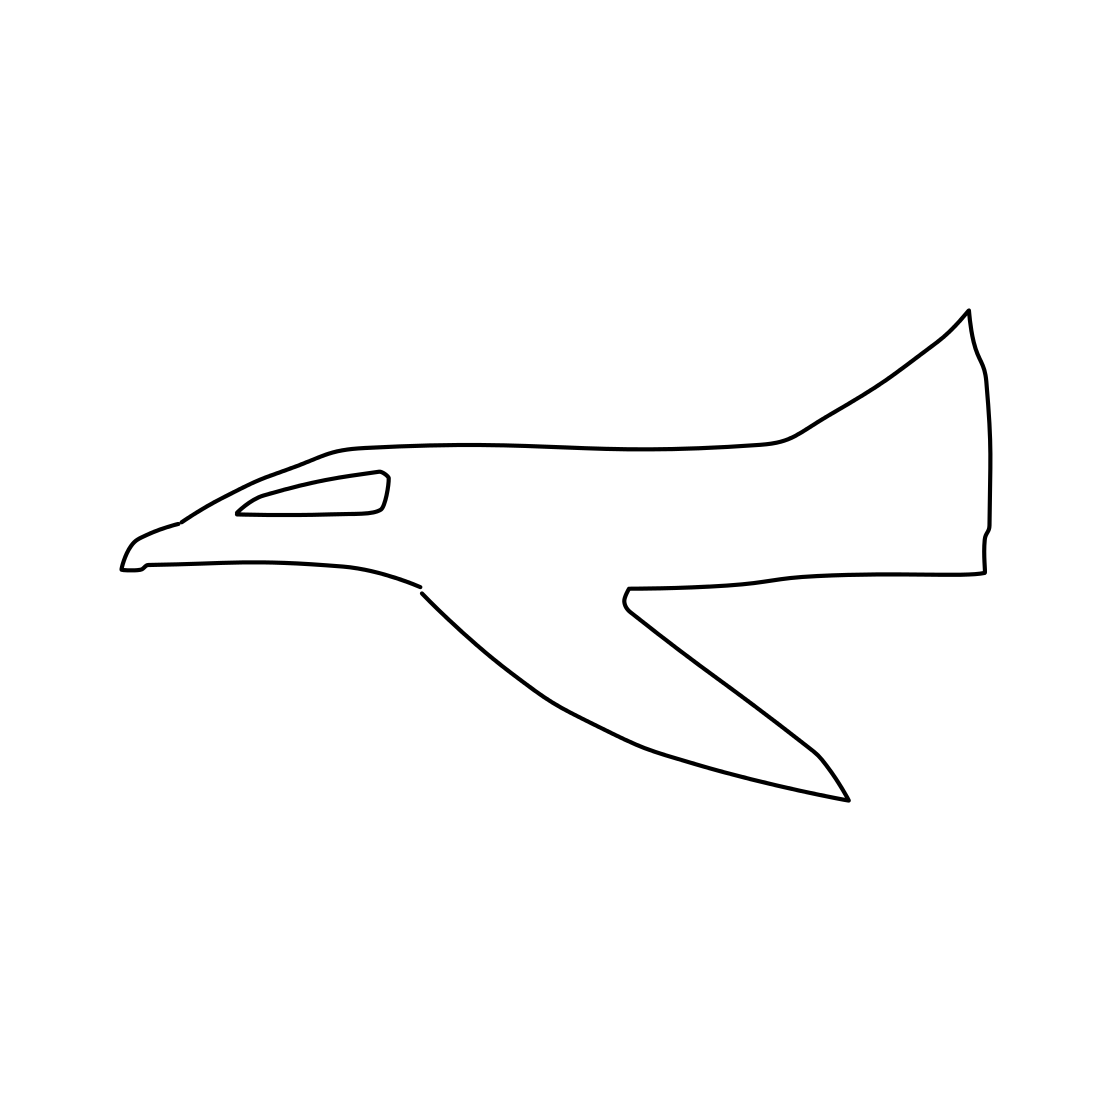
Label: airplane